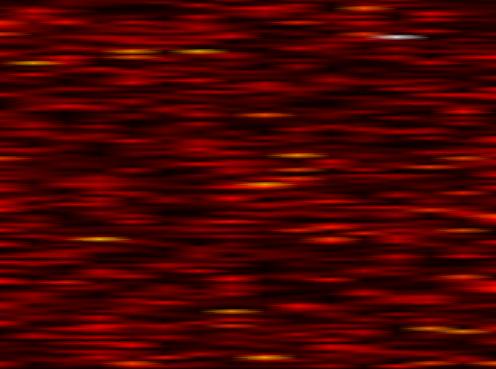
Label: FOFDM